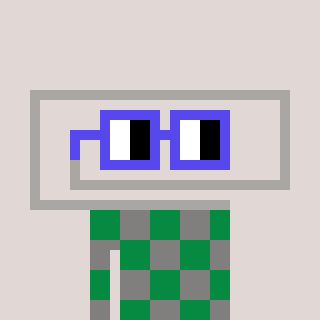
a pixel art character with square blue glasses, a paperclip-shaped head and a bluegrey-colored body on a warm background